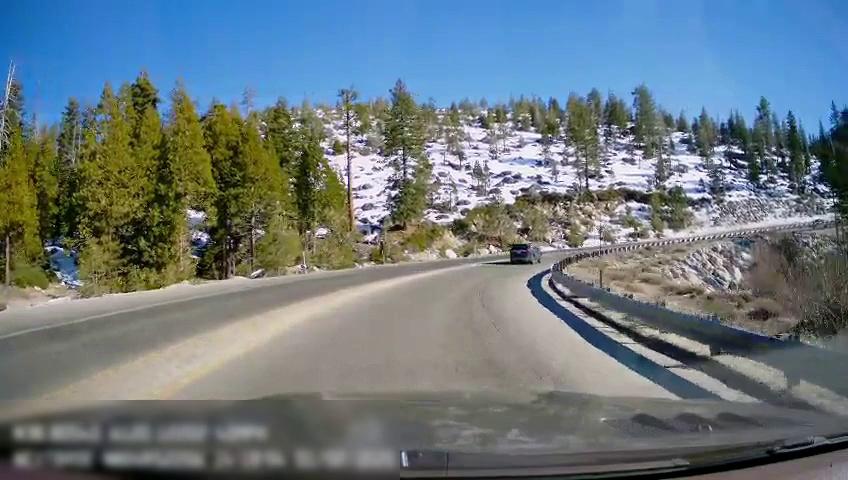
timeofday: Day
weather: Sunny
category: Drivable Space
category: Vehicles | SUV
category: Lanes | Opposite Lane